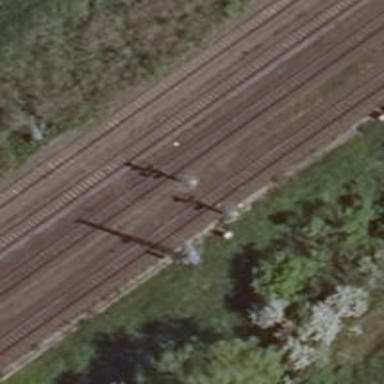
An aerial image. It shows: Railway signal.